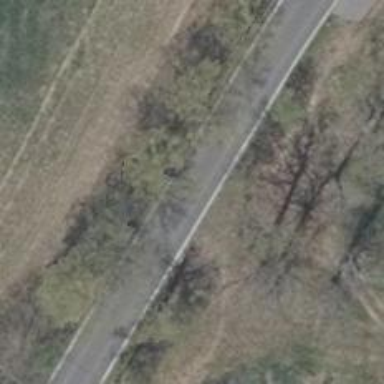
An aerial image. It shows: Tertiary road with asphalt surface and no sidewalks.